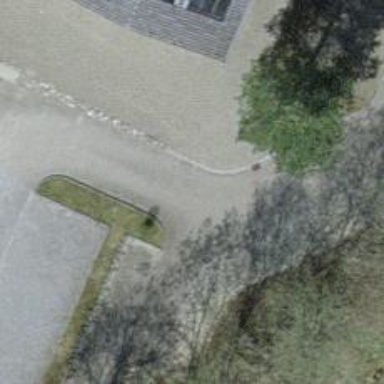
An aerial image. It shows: Residential road with asphalt surface.